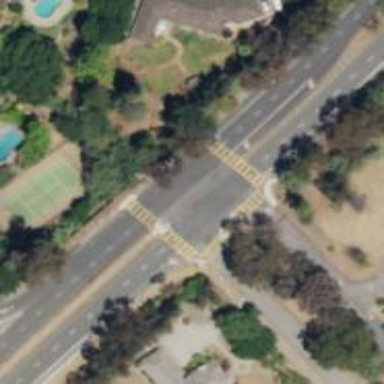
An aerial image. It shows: Crossing road.